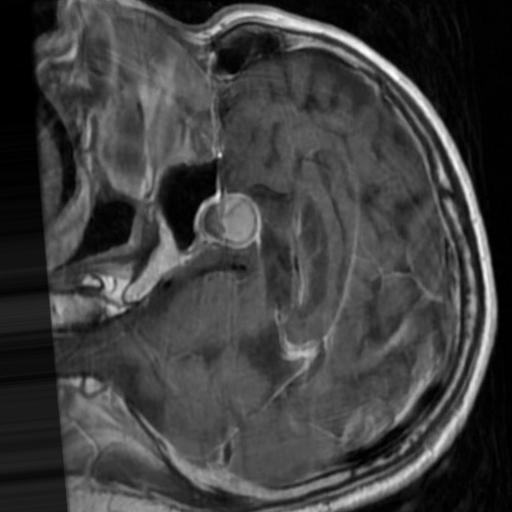
Label: brain_tumor